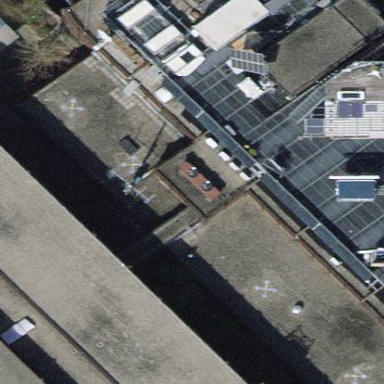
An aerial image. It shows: Building with flat roof made of gravel.